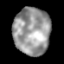
Tissue: lung
Cell type: Epithelial cells
Senescence score: 0.1995
Nuclear area (px): 1689
Mean DAPI intensity: 153.946